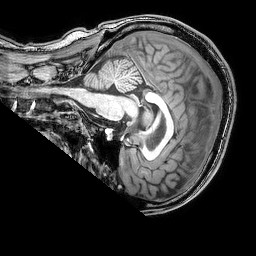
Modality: T1w
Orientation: sagittal
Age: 24
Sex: male